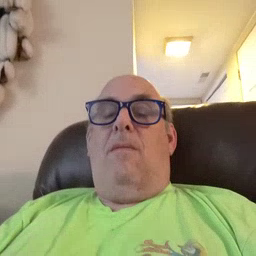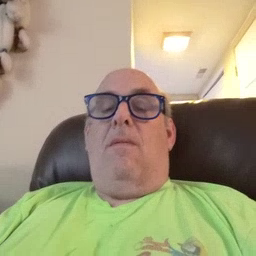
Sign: flower